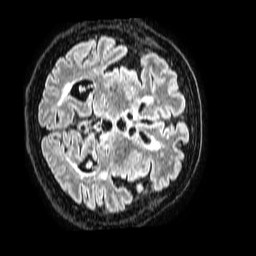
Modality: FLAIR
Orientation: axial
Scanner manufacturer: philips
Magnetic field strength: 1.5 T
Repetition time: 4.8 s
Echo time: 0.3 s